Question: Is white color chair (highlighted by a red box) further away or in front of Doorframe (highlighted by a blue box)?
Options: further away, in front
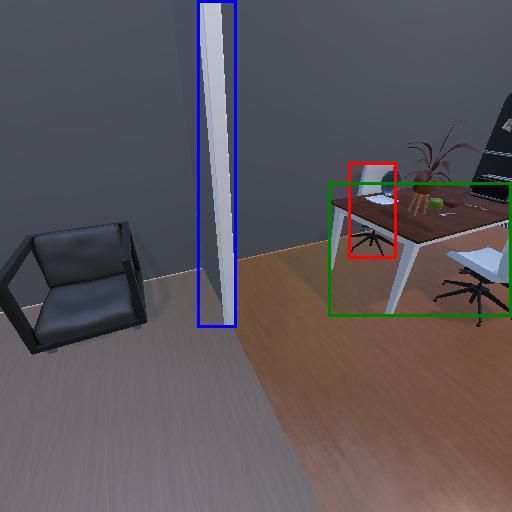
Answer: further away